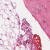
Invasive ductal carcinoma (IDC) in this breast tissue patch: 0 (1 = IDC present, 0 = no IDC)